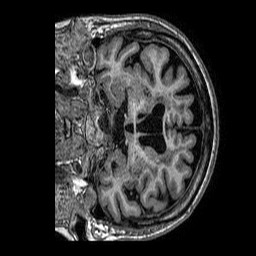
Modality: T1w
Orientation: coronal
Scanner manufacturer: philips
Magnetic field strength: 1.5 T
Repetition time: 0.007351 s
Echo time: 0.003346 s